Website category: movie
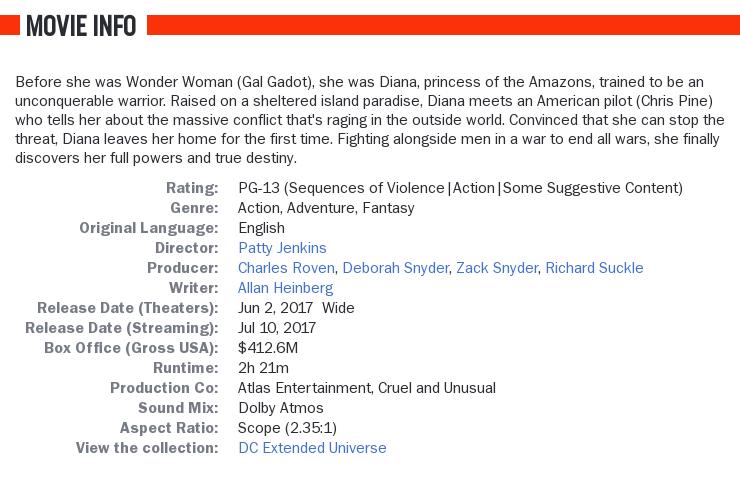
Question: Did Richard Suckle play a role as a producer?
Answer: yes

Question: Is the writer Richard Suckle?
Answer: no

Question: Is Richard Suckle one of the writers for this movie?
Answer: no

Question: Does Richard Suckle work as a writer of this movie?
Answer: no

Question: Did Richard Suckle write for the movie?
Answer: no

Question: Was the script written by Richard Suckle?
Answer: no

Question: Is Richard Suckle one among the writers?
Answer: no

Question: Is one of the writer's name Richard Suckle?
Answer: no

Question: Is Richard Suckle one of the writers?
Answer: no

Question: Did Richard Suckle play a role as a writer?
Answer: no

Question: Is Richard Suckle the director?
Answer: no

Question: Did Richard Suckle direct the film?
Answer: no

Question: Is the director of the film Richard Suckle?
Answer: no

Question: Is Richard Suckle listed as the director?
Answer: no

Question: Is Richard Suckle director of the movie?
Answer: no

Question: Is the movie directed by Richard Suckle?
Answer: no

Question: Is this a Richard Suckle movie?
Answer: no

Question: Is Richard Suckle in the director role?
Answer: no

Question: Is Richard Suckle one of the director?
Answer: no

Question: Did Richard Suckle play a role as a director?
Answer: no

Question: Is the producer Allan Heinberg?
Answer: no

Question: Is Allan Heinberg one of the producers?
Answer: no

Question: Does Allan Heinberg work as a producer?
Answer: no

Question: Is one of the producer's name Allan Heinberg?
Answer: no

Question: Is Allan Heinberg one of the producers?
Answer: no

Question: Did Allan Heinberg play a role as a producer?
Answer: no

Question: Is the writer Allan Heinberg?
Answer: yes

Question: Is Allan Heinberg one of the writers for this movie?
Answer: yes

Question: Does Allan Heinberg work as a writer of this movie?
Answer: yes

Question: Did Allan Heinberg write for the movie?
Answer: yes

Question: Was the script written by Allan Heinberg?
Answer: yes

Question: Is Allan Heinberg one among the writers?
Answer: yes

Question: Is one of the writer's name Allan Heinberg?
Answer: yes

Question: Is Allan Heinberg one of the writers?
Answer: yes

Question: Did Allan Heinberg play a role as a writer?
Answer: yes

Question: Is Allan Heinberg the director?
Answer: no

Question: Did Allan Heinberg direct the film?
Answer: no

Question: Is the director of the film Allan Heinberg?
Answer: no

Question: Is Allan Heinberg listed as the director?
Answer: no

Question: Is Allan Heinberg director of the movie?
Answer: no

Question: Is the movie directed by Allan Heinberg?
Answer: no

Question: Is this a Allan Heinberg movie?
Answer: no

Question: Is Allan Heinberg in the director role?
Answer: no

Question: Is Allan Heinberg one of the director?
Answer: no

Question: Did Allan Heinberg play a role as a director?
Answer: no